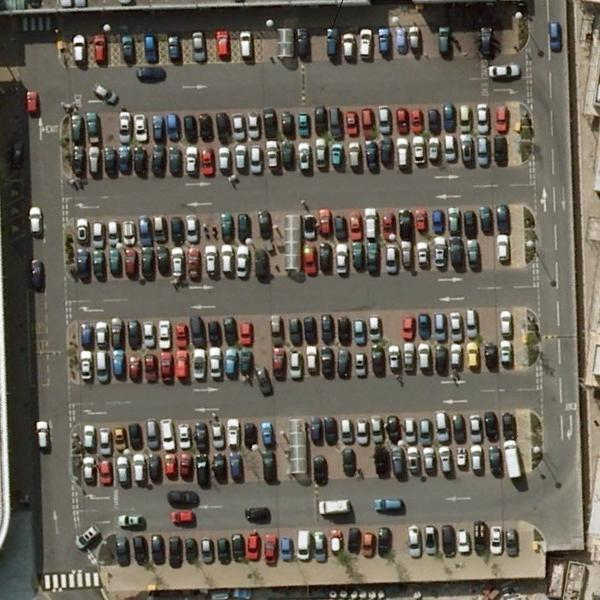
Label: Parking